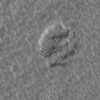
Label: not_dusty